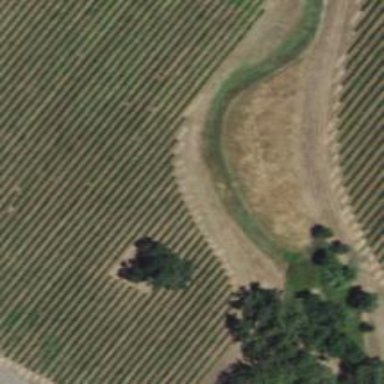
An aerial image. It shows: Vineyard where grapes are grown.